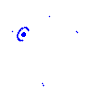
Particle: electron